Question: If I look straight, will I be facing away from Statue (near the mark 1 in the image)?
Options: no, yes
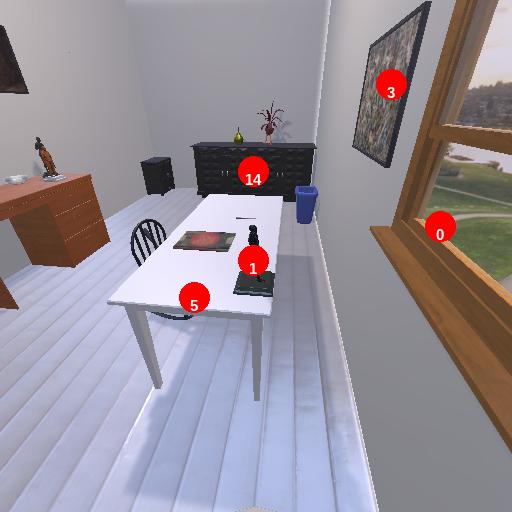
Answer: no